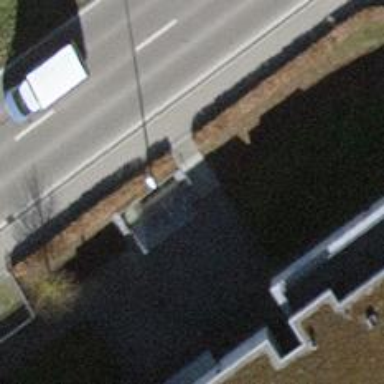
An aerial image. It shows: Entrance with barrier.